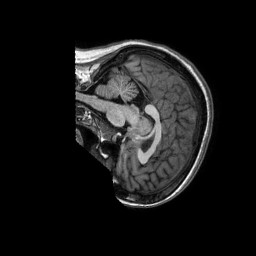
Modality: T1w
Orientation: sagittal
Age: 40
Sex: female
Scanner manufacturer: philips
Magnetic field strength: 1.5 T
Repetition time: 0.00712 s
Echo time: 0.003216 s